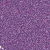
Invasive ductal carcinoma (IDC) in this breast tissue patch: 1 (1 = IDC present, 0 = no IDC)